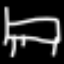
Label: bed